Brain MRI, t1w sequence, axial 2D slice.
Patient: age 50, sex M, weight 90 kg, height 1.9 m
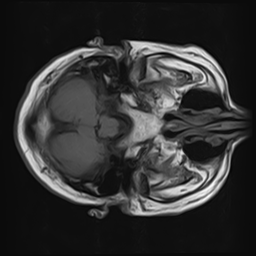